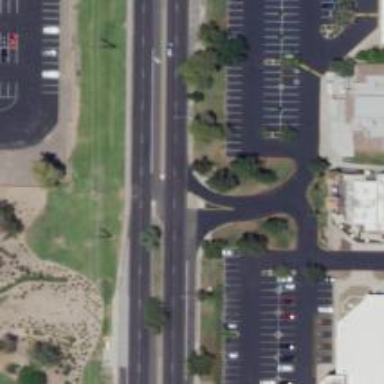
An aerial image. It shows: Secondary link road with asphalt surface.